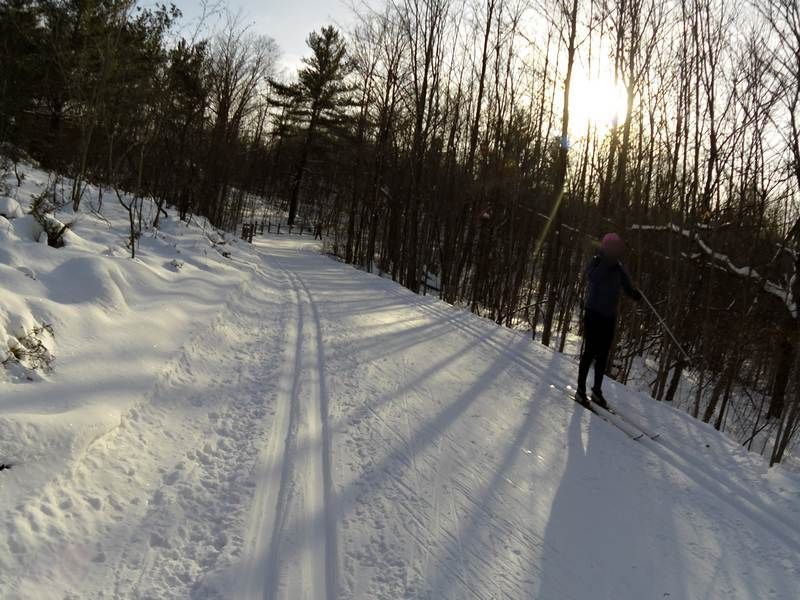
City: ottawa-gatineau